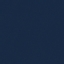
Land use / land cover: SeaLake